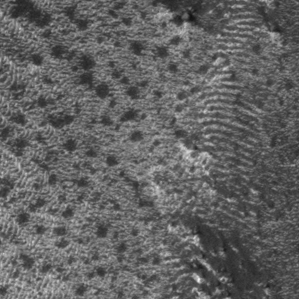
Label: frost